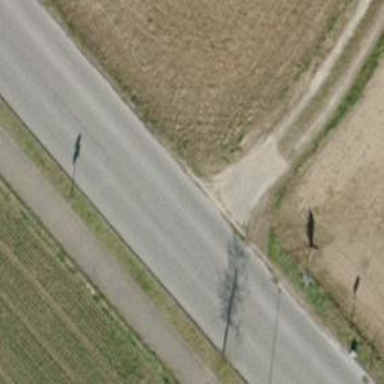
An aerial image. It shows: Secondary road with asphalt surface.